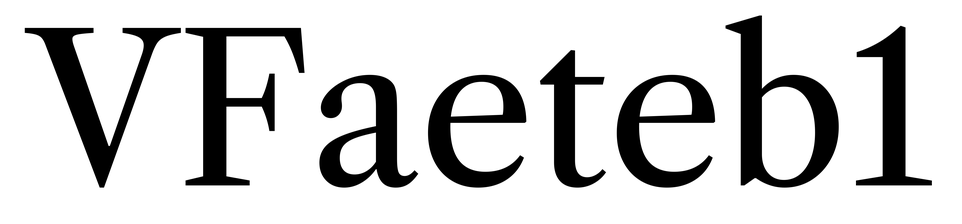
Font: LibreCaslonText_Regular